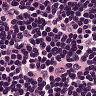
Metastatic tissue present: no